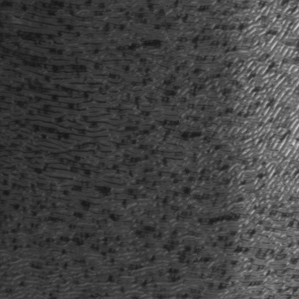
Label: frost